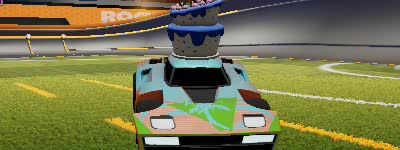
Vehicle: breakout